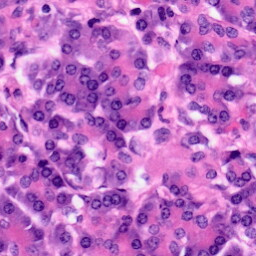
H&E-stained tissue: Pancreatic